Interaction volume radius: 5 \u00c5
Interaction volume height: 20 \u00c5
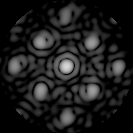
Disorder parameter: 0.3185